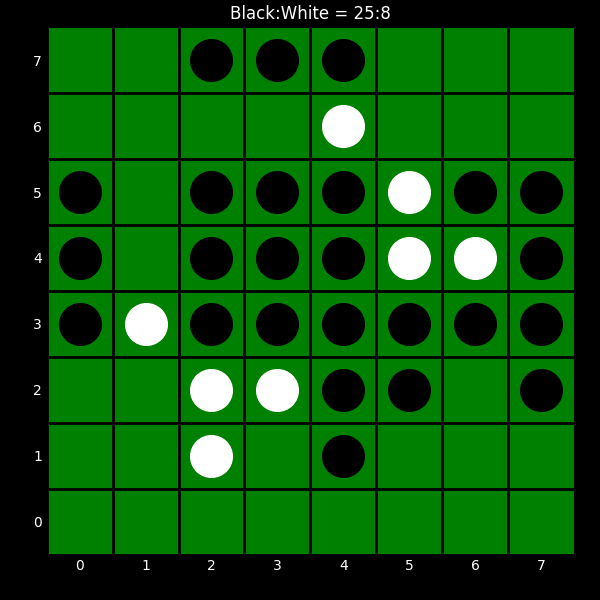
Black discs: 25
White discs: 8